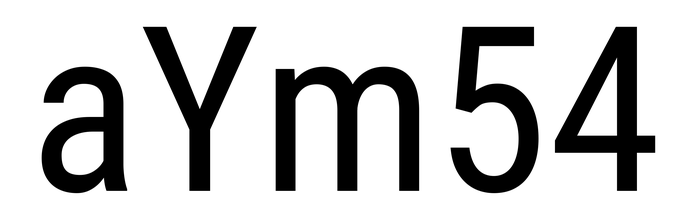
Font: Roboto_Condensed_Regular